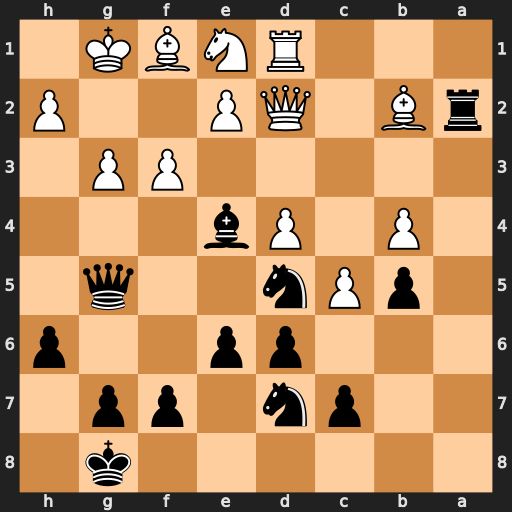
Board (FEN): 6k1/2pn1pp1/3pp2p/1pPn2q1/1P1Pb3/5PP1/rB1QP2P/3RNBK1
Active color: b
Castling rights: -
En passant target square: -
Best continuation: Qe3+ Qxe3 Nxe3